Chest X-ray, PA view. Patient: 36 years old, sex F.
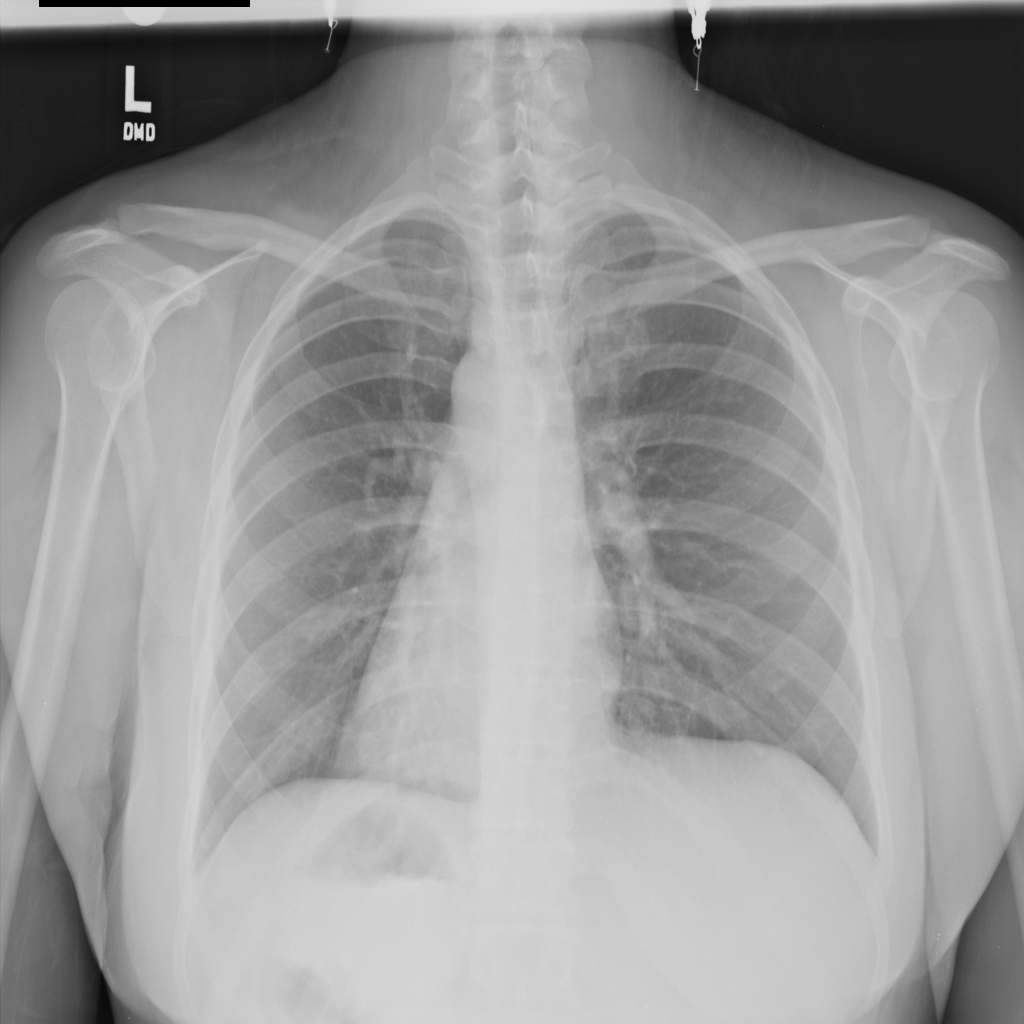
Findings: No Finding